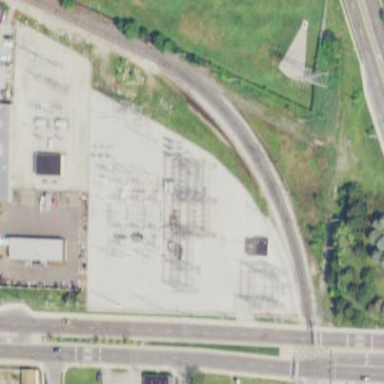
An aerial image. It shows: Outdoor power substation with fence surrounding it. The substation operates at the transmission level.